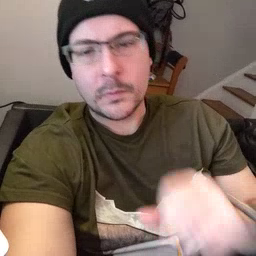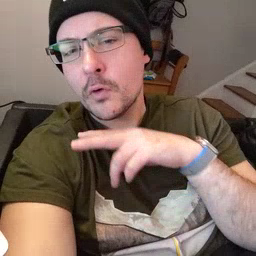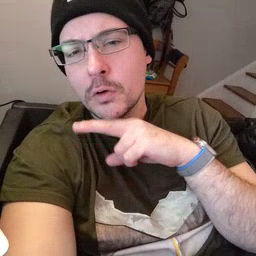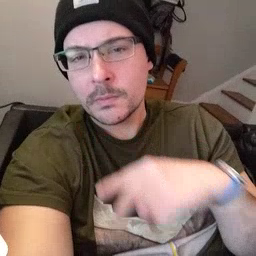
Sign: frog